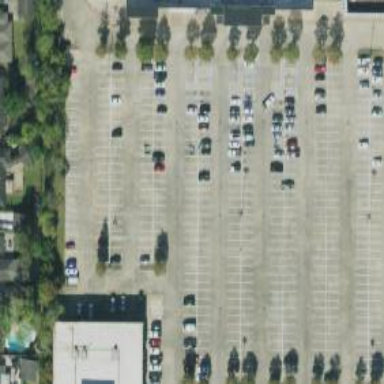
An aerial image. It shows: Parking space is available.